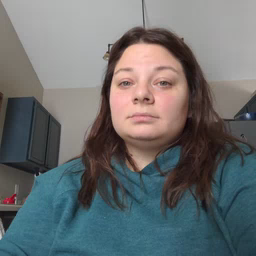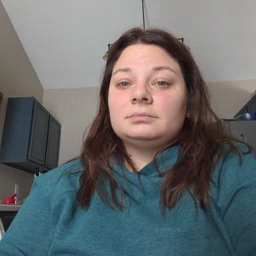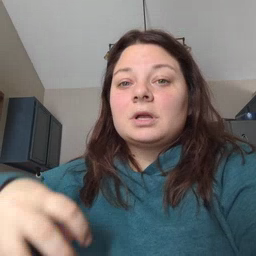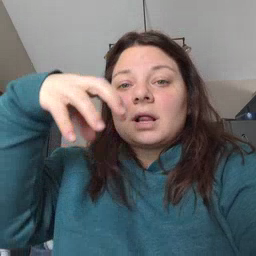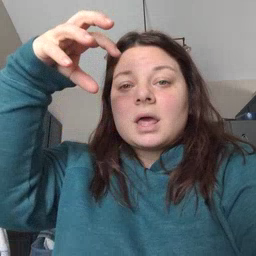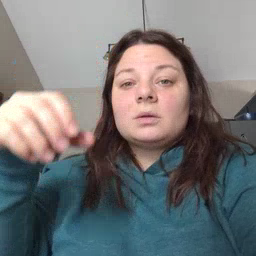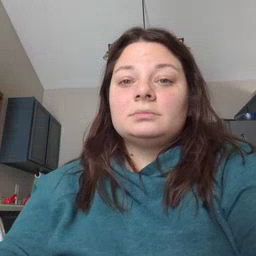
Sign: cloud